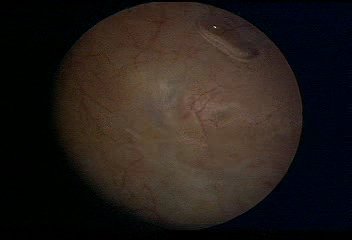
Modality: WLC
Class: Normal mucosa
Bladder cancer association: No